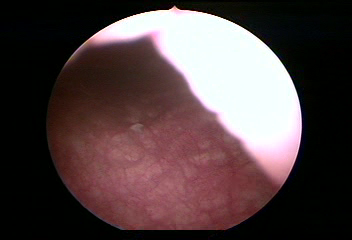
Modality: WLC
Class: Normal mucosa
Bladder cancer association: No